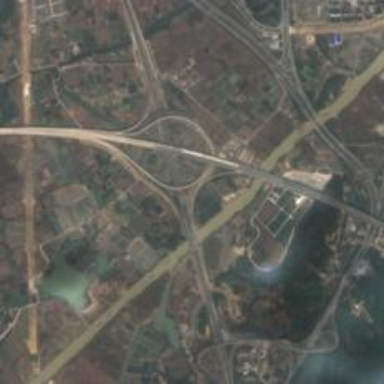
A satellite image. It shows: Motorway junction.